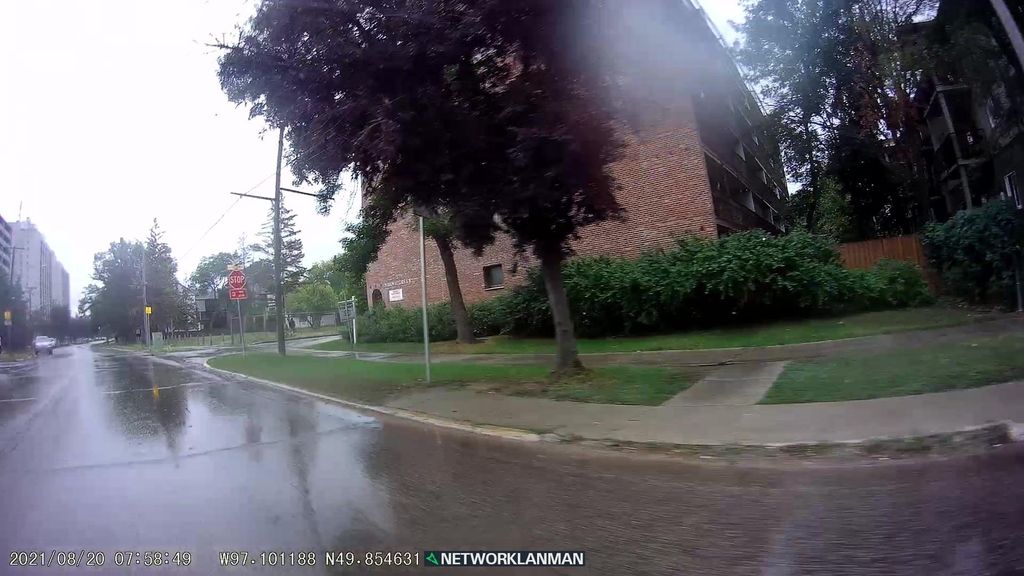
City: winnipeg